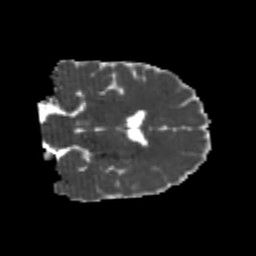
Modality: MD
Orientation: coronal
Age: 24
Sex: male
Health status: healthy
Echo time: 0.074 s